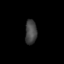
Tissue: skin
Cell type: Endothelial cells
Senescence score: 0.7477
Nuclear area (px): 275
Mean DAPI intensity: 68.618